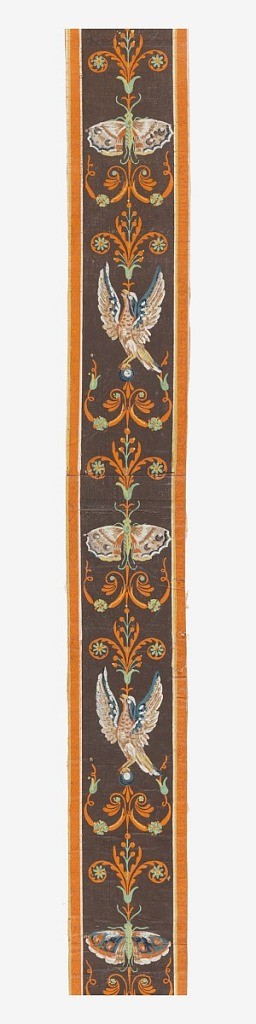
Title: Border
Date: ca. 1790
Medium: Block printed on handmade paper
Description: Two different border patterns, designed to be used together, running vertically and also horizontally containing birds and butterflies.